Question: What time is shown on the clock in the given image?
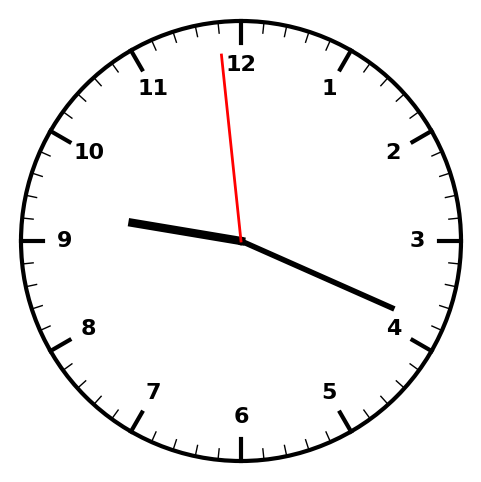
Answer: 09:18:59